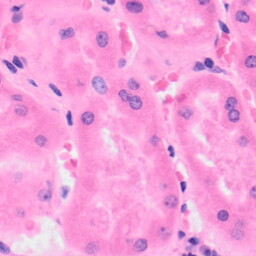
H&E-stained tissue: Kidney